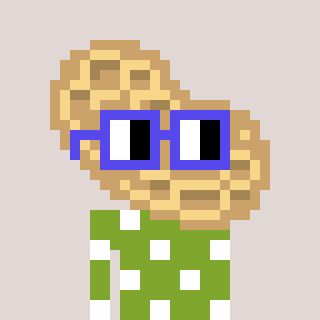
a pixel art character with square blue glasses, a peanut-shaped head and a slimegreen-colored body on a warm background